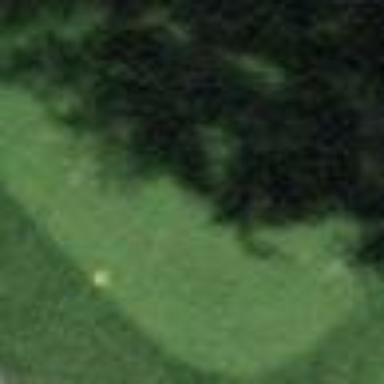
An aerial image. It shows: Grassy area designated as golf tee.